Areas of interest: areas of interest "Basketball Arena"
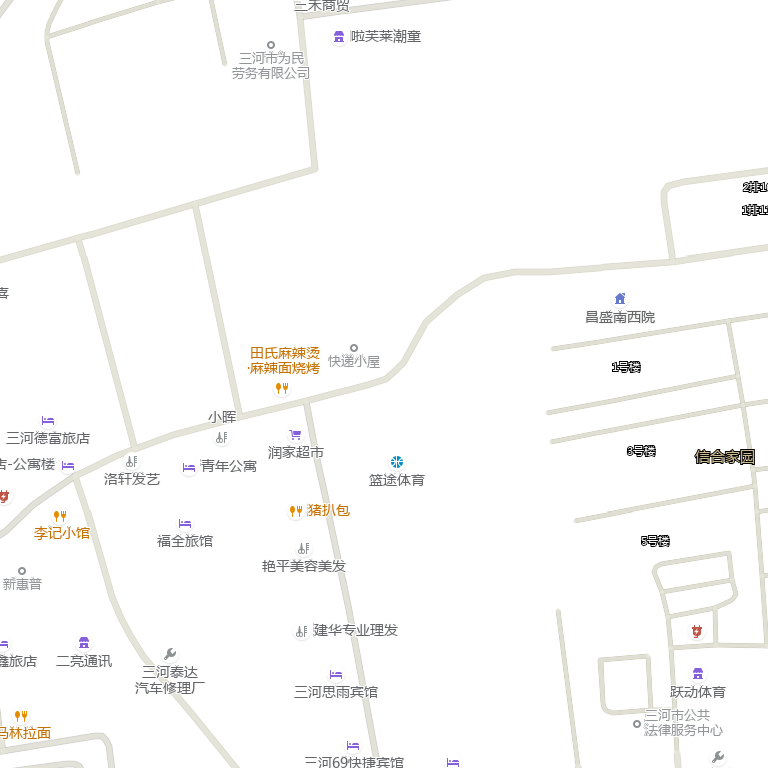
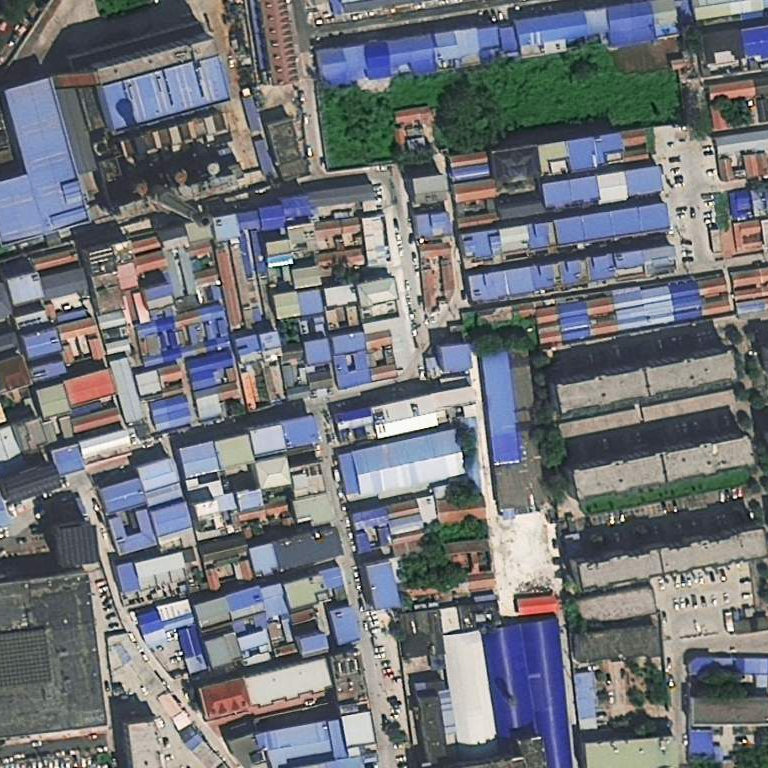